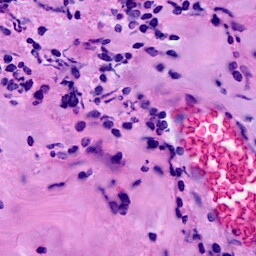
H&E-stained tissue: Breast